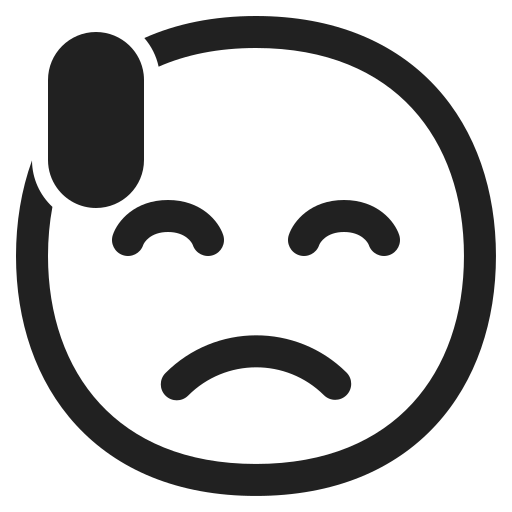
downcast face with sweat high contrast